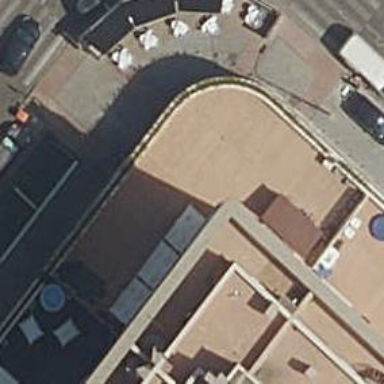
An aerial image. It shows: Restaurant.